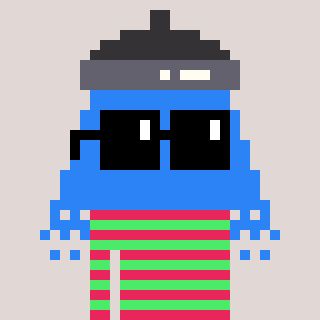
a pixel art character with square black sunglasses, a shower-shaped head and a teal-colored body on a warm background